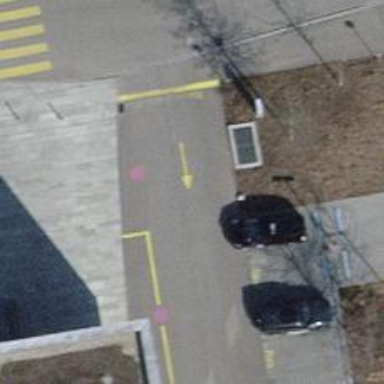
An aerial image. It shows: Lift gate barrier.